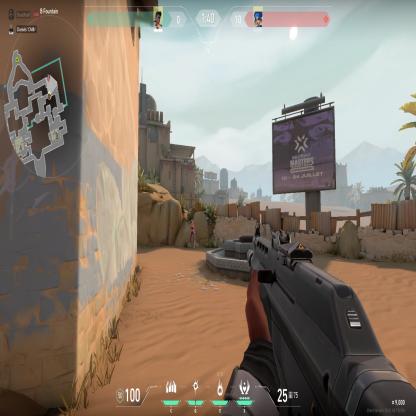
Label: enemy